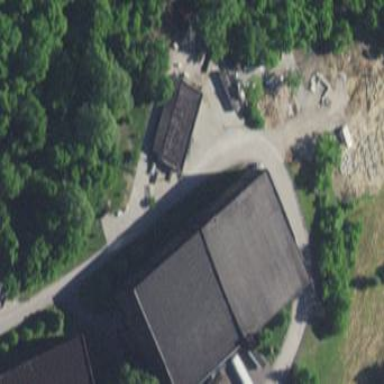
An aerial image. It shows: Part of building is shown in the image.